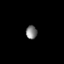
Tissue: prostate
Cell type: T cells
Senescence score: 0.2844
Nuclear area (px): 144
Mean DAPI intensity: 128.264